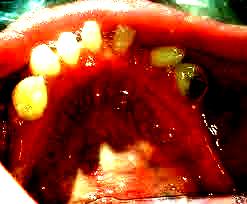
Condition: hypodontia